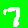
Digit: 7